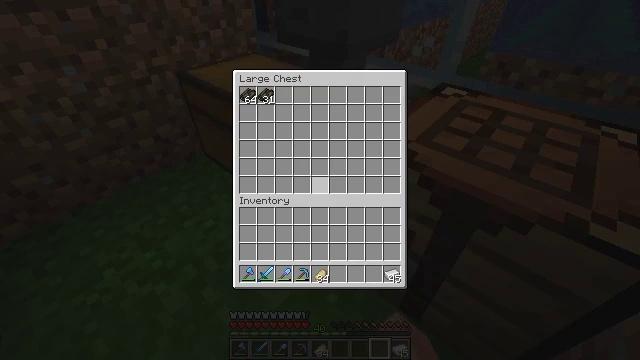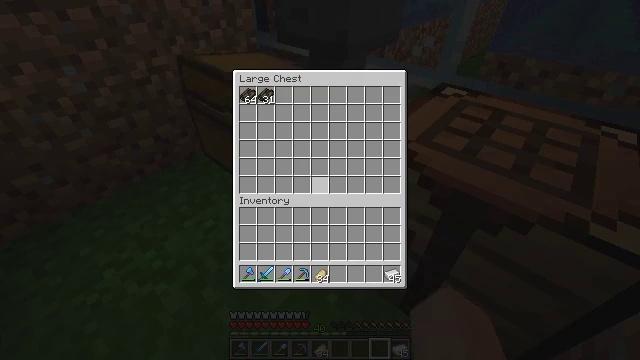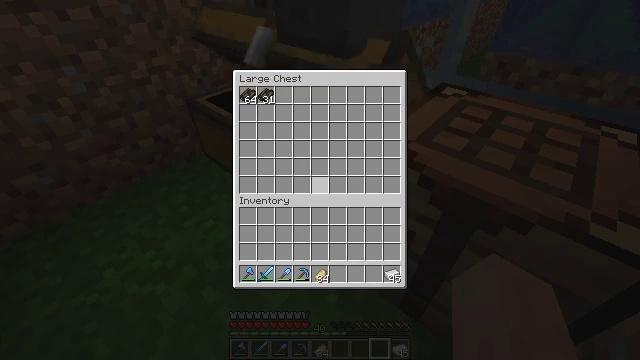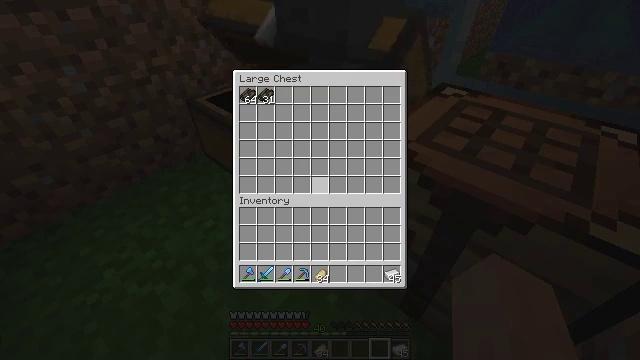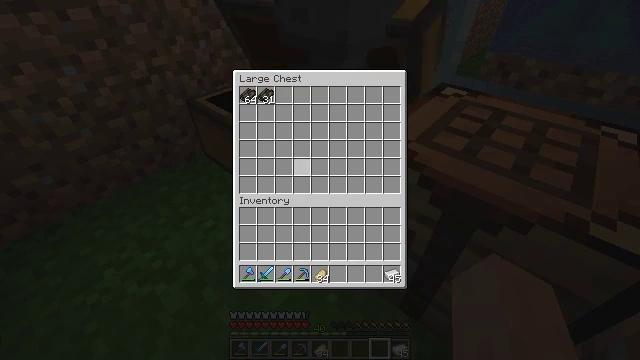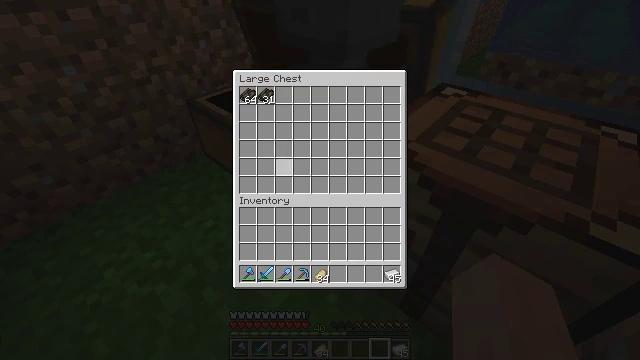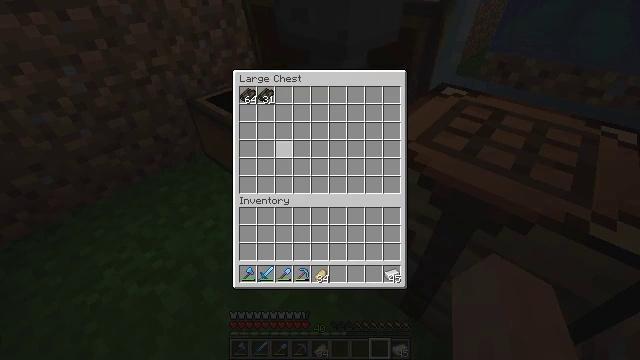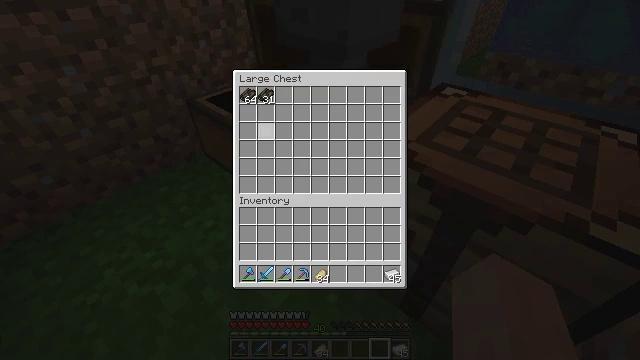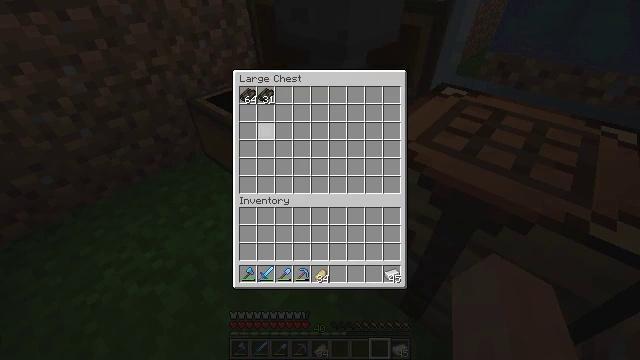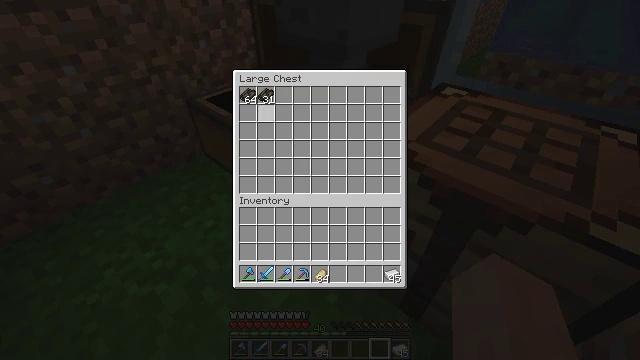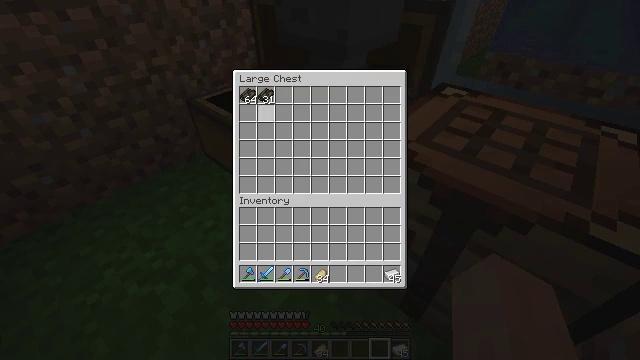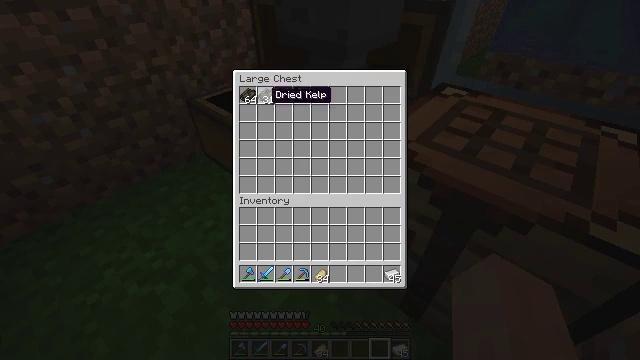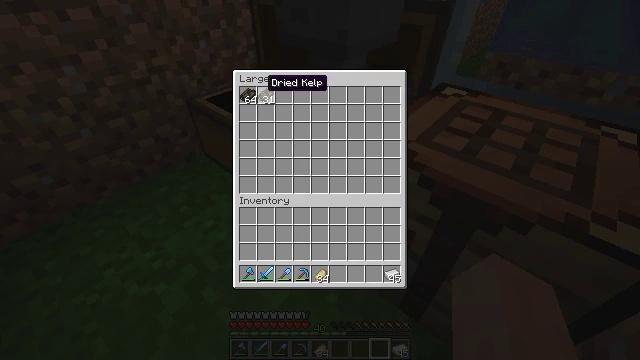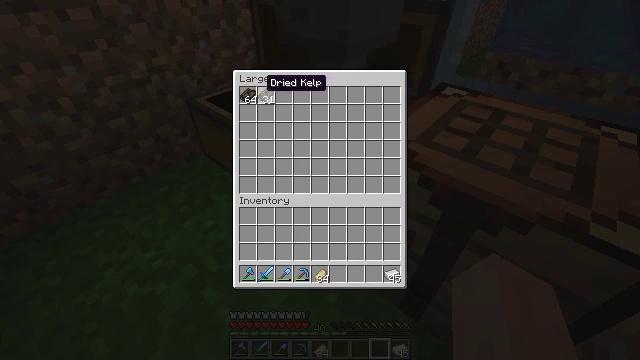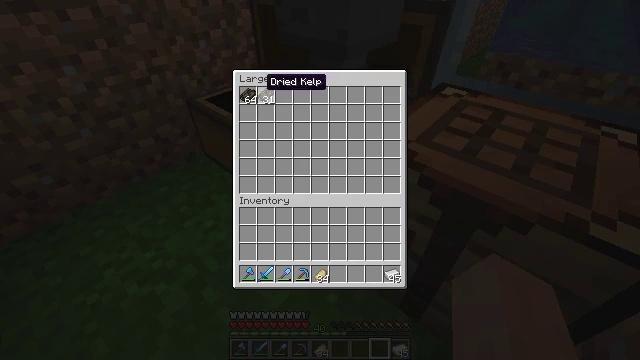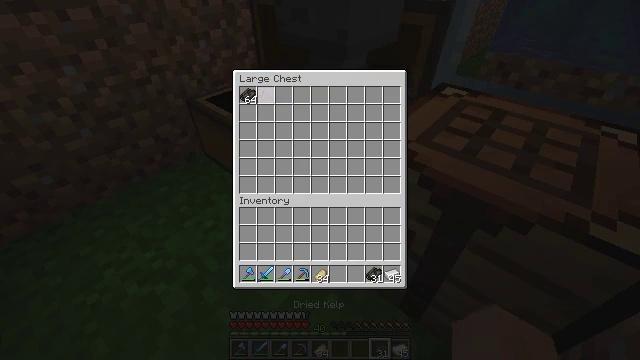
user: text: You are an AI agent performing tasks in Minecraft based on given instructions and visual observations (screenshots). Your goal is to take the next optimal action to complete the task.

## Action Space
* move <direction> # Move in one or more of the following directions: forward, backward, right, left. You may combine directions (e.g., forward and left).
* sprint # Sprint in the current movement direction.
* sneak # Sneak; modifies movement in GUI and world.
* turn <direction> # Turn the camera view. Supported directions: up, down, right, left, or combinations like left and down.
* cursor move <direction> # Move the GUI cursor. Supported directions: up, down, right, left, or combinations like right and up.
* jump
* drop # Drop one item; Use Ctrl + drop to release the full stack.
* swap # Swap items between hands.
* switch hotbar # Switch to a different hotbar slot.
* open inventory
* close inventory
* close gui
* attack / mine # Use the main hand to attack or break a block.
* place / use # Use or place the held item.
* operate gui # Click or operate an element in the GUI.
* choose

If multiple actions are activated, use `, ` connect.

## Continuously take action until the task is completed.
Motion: motion action
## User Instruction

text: Use dried kelp to make a dried kelp block.
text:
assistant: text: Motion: no_op
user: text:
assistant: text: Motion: no_op
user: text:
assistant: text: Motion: no_op
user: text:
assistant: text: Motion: cursor move left
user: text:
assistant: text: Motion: cursor move left and up
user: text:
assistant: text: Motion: cursor move left and up
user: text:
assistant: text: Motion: sneak, cursor move up
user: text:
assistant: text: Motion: sneak, cursor move up
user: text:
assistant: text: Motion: sneak, cursor move up
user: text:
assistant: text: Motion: sneak, cursor move up
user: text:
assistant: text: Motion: sneak
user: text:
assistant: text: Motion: sneak, cursor move up
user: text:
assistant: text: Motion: sneak
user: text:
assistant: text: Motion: sneak
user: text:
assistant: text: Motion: sneak, operate gui
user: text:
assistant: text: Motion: sneak, operate gui
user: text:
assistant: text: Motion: sneak, cursor move left, operate gui
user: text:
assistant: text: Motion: sneak
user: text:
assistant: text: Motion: sneak
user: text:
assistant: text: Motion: sneak, operate gui
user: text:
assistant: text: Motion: sneak, operate gui
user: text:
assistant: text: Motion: sneak, operate gui
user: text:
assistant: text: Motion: sneak
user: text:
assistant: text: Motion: sneak
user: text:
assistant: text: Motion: sneak
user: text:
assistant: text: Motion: sneak, cursor move right
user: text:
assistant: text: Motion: cursor move right and down
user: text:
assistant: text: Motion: cursor move right
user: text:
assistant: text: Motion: no_op
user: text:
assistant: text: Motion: no_op